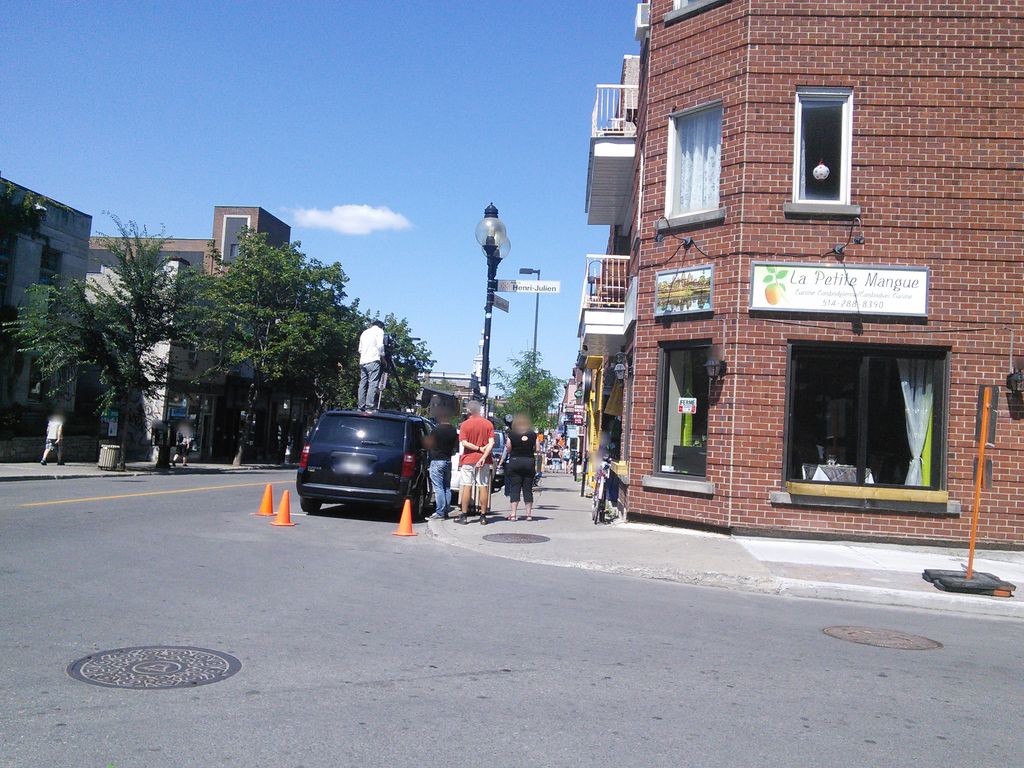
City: montreal